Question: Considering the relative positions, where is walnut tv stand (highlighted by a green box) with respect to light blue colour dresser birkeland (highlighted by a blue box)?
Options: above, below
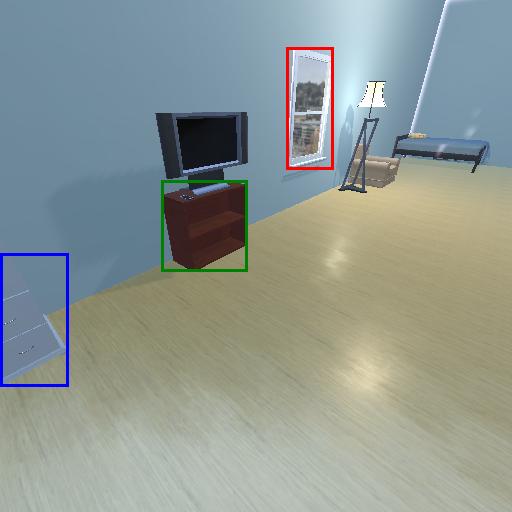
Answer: above